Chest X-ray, AP view. Patient: 49 years old, sex M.
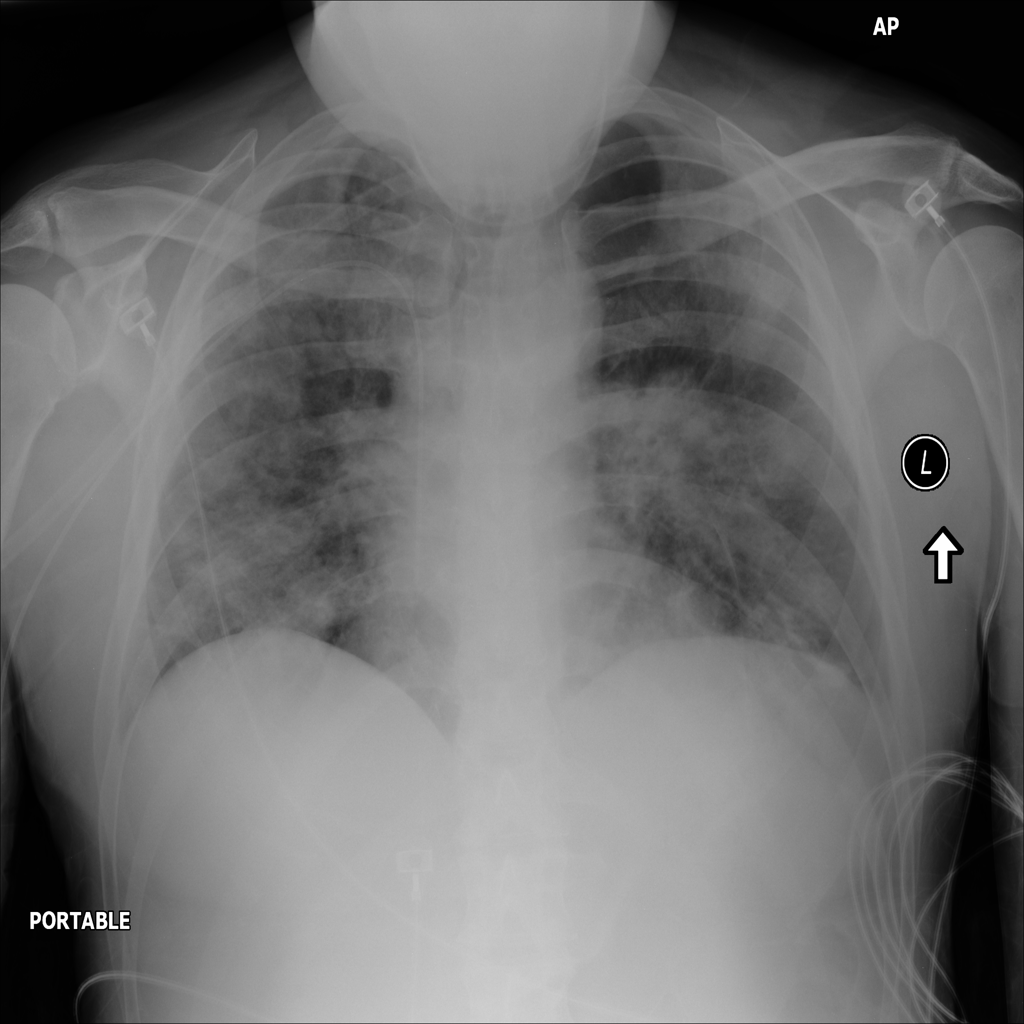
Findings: No Finding